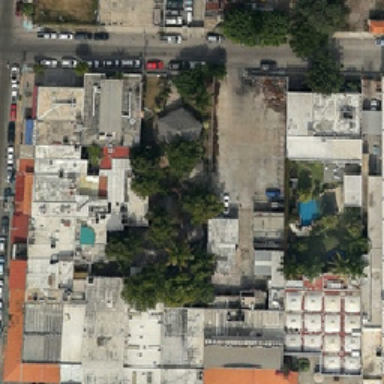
Resort to the center of the land .